Question: I'm trying to make a chart where there is a total of 3 series, and 2 of those 3 are stacked with the third one.
In the example, the red and green charts are both stacked with the blue one.
Any way of doing it?

Thanks.
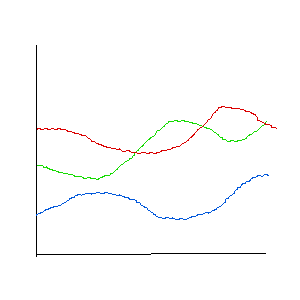
Answer: found a solution, here's a fiddle:
<URL>
'''
series: [
// first stack
{
type: 'areaspline',
data: [30, 176.0, 135.6, 148.5, 216.4],
stack: 0,
name: 'pos pos'
},
{
type: 'areaspline',
data: [29.9, 71.5, 106.4, 129.2, 144.0],
stack: 0,
name: 'neu pos'
},
// second stack
{
type: 'areaspline',
data: [148.5, 216.4, 30, 176.0, 135.6],
stack: 1,
name: 'neu neg'
},
{
type: 'areaspline',
data: [29.9, 71.5, 106.4, 129.2, 144.0],
stack: 1,
name: 'neu neg'
}]
'''